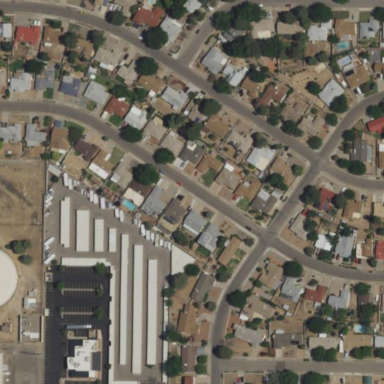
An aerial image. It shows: Garages as the designated land use.